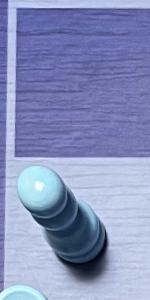
Label: Pawn_White